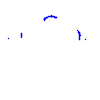
Particle: kaon